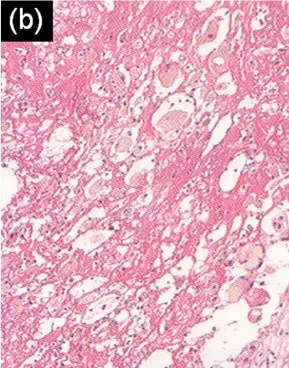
Macroscopic and pathological findings. (b) Pathological examination showed a hematoma surrounded by dense fibrous tissues, and the center of the hematoma consisted of fresh and old hemorrhages. Focal infiltration of hemosiderin-laden macrophages was observed in the outer zone of the peripheral wall. No malignant change was observed.
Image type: pathology (h&e)